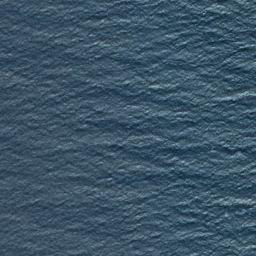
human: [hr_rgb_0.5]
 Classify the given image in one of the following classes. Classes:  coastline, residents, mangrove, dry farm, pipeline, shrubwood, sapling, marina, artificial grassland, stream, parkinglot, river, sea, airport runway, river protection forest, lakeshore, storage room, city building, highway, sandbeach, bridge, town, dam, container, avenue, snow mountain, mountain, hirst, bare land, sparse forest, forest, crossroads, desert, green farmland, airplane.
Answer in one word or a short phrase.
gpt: sea